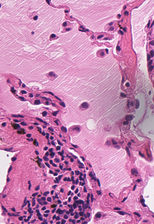
Tumor epithelial tissue: no
Tumor-associated stroma tissue: yes
Normal tissue: no